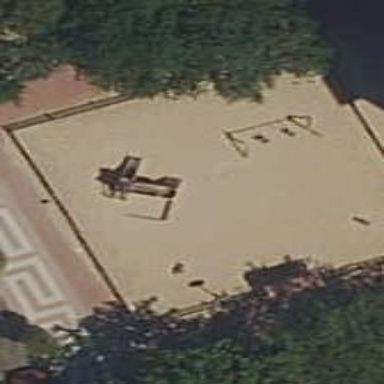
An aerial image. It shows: Playground area for leisure activities on the land.